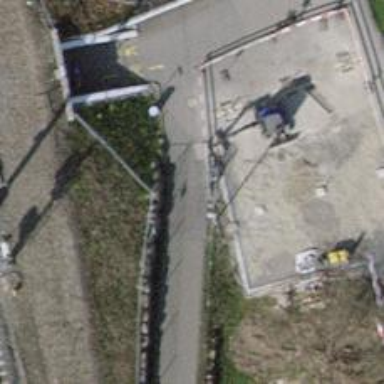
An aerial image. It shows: Cycle barrier.